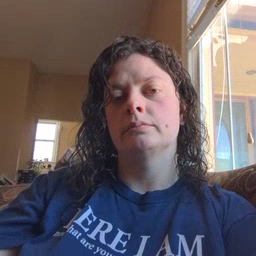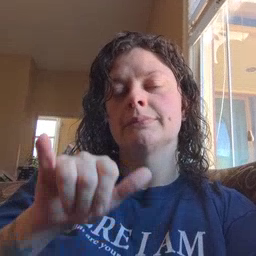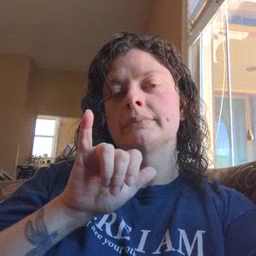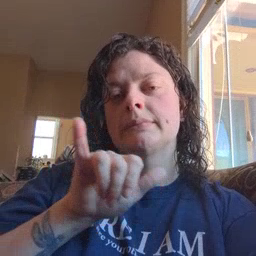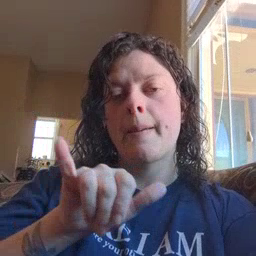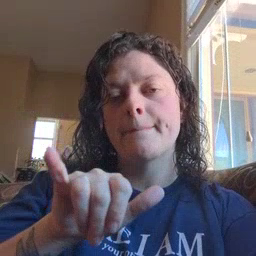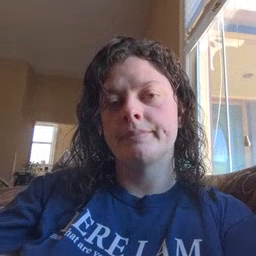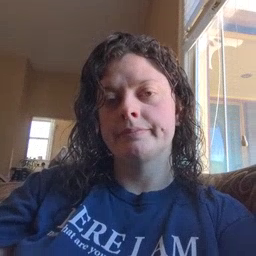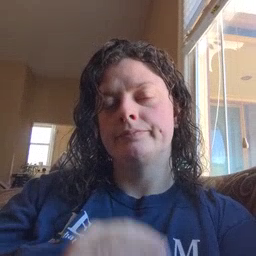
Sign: same